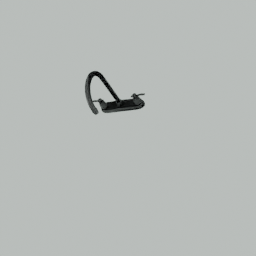
Label: appliances